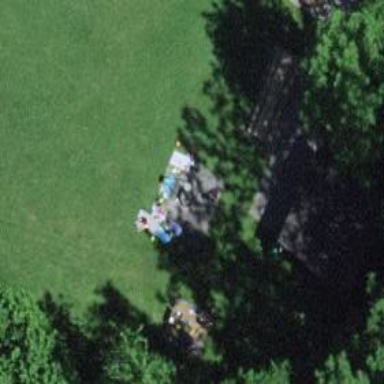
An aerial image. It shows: Picnic shelter designed for outdoor gatherings.